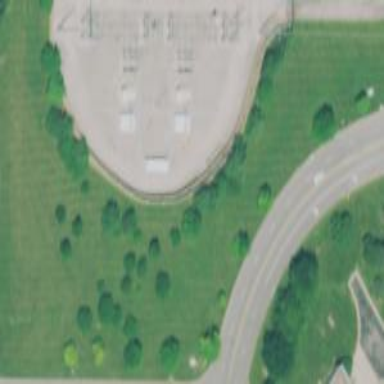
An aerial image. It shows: There is distribution substation enclosed by fence.